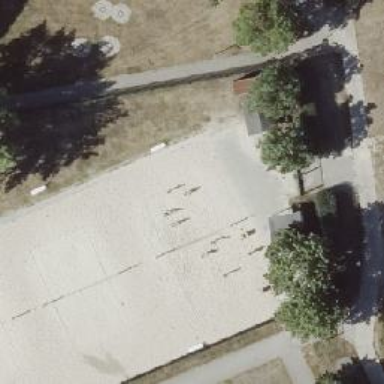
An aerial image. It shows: Sandy pitch designated for beach volleyball.